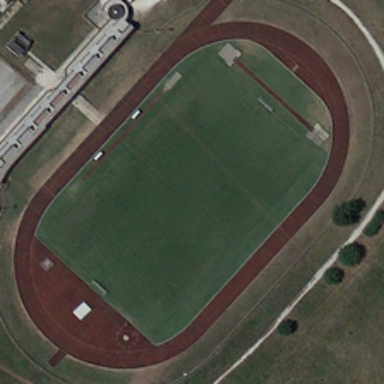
Outside the playground there is a white road .